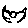
Label: bird